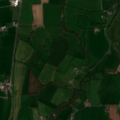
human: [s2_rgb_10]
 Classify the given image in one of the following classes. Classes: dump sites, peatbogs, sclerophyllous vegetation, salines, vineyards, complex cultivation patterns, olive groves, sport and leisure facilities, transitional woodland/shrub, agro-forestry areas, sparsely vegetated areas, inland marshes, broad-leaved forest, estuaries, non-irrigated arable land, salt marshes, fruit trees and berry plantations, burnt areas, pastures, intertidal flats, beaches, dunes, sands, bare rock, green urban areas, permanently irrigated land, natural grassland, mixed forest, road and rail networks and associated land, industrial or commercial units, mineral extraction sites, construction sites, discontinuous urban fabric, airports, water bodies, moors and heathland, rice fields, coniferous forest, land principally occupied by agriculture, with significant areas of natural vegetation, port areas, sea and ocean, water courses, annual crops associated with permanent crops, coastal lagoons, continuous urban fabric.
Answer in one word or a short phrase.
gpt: pastures